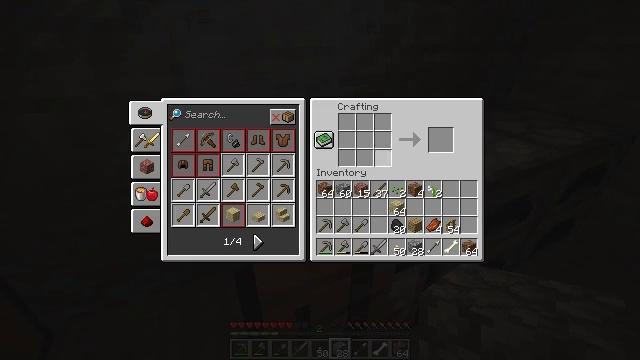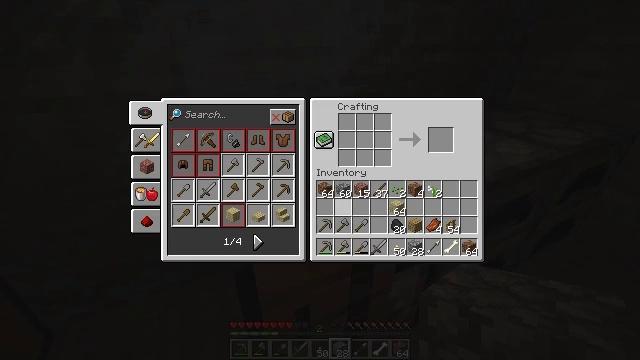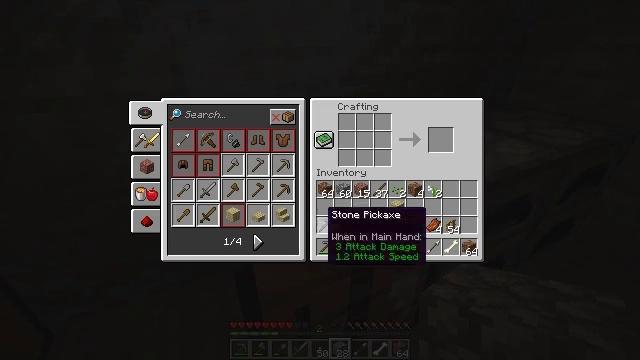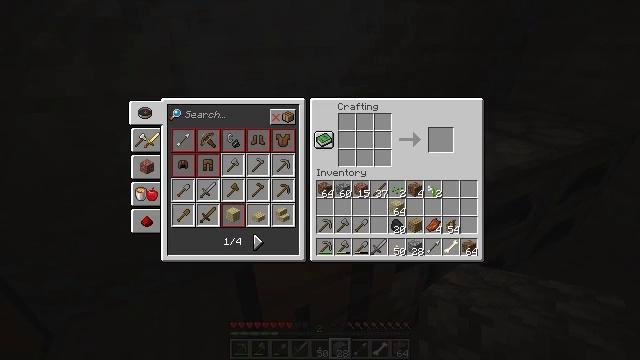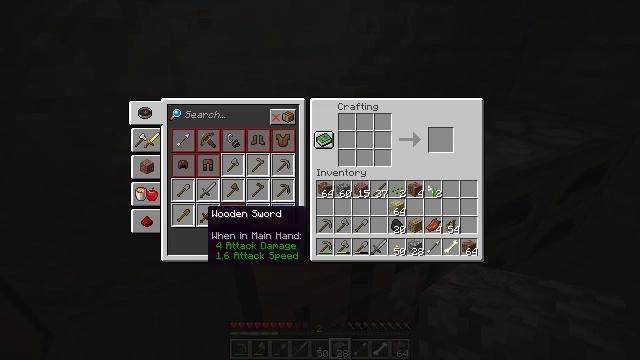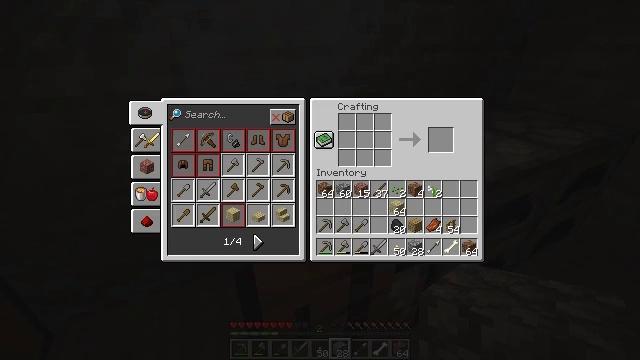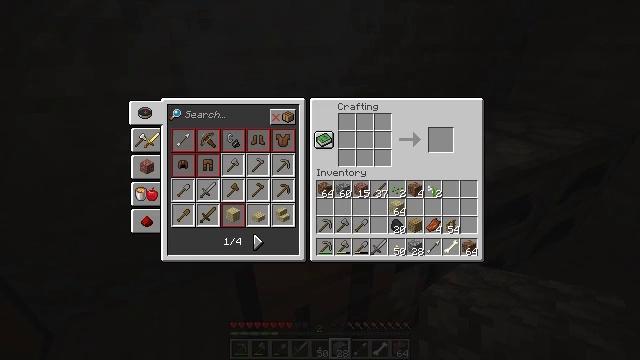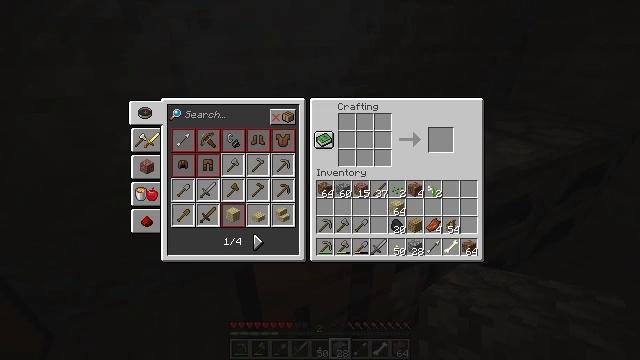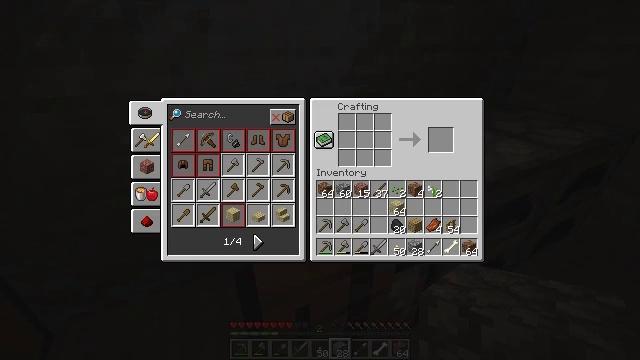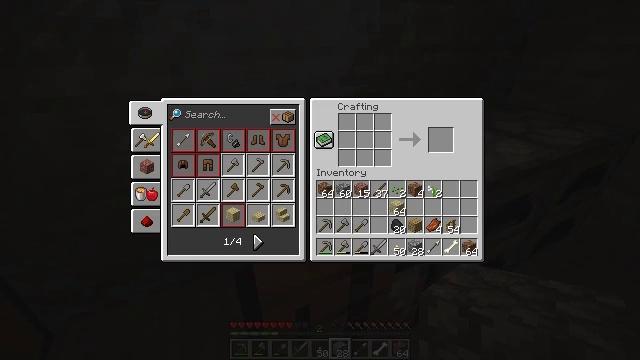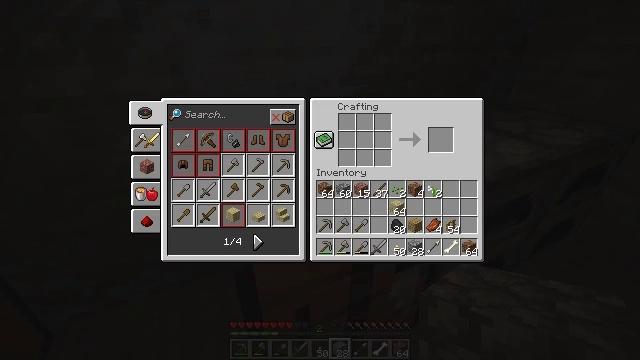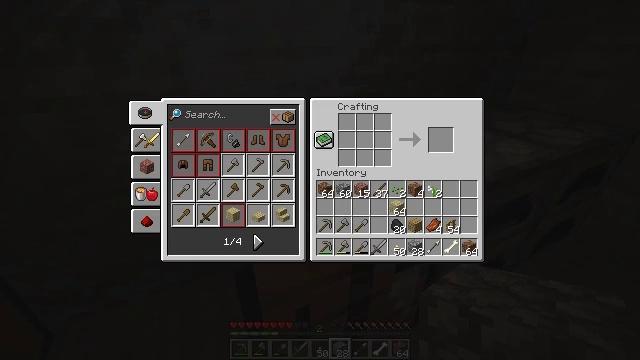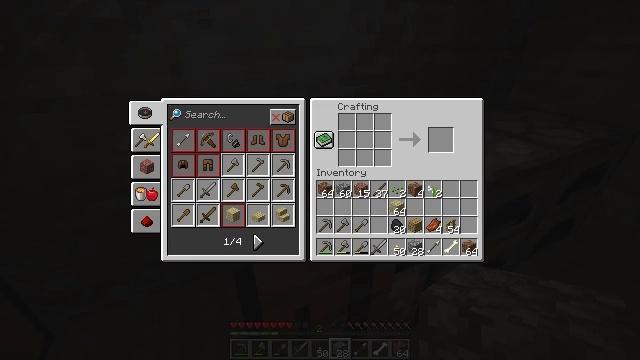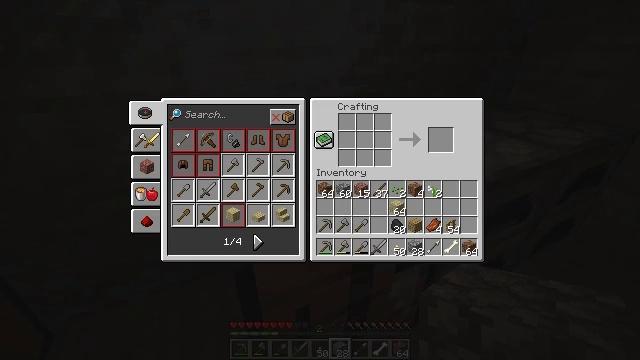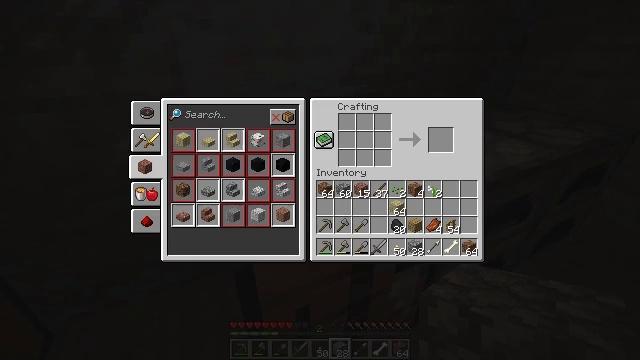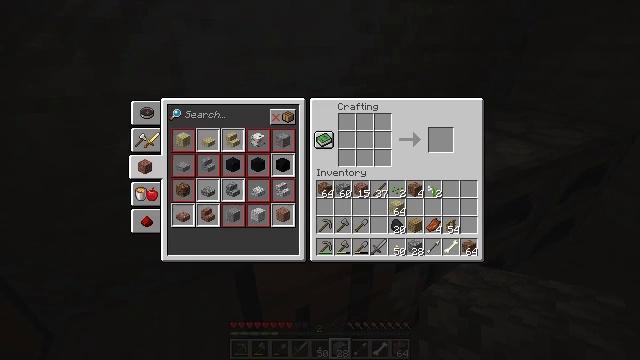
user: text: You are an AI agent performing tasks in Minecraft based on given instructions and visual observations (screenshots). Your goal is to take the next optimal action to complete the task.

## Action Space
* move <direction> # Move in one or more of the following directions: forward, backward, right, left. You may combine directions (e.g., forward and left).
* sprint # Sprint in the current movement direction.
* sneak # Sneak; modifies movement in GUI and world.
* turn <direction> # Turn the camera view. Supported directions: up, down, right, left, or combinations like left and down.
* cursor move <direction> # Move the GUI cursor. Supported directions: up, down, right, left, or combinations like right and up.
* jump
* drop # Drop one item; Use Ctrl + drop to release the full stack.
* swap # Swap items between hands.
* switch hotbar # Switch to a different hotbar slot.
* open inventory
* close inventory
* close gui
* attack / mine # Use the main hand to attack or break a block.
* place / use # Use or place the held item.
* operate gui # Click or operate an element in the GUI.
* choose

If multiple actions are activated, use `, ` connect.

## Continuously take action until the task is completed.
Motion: motion action
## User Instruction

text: Use the crafting table to create granite stairs.
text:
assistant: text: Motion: cursor move left and down
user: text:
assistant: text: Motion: cursor move left and down
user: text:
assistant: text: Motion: cursor move left and down
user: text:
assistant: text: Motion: cursor move left and up
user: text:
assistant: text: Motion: cursor move left and up
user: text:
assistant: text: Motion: cursor move left and up
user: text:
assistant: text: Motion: no_op
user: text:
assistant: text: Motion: no_op
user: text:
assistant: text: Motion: cursor move right and up
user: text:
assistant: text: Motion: no_op
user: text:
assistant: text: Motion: no_op
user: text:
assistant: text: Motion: no_op
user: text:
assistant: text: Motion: no_op
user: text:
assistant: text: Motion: operate gui
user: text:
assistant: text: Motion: operate gui
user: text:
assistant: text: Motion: operate gui
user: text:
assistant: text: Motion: no_op
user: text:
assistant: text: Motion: no_op
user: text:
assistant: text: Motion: no_op
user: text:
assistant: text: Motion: cursor move up
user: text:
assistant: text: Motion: cursor move up
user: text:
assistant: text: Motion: cursor move up
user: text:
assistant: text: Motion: cursor move up
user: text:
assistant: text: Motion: no_op
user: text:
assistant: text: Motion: no_op
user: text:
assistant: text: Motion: no_op
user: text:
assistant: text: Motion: no_op
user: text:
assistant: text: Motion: cursor move left
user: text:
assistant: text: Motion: no_op
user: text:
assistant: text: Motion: no_op